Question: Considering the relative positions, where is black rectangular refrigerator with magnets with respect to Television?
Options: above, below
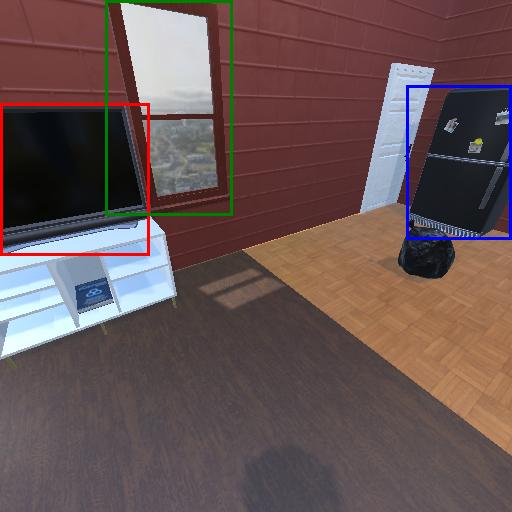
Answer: above